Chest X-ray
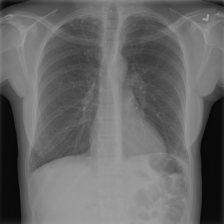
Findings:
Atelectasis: negative
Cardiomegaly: negative
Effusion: positive
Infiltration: positive
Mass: negative
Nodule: positive
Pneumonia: negative
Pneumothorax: negative
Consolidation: negative
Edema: negative
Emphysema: negative
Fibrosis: negative
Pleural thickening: positive
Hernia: negative